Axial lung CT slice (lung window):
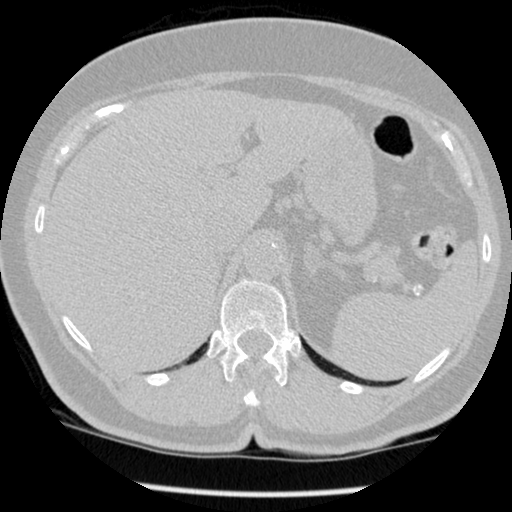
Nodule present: no